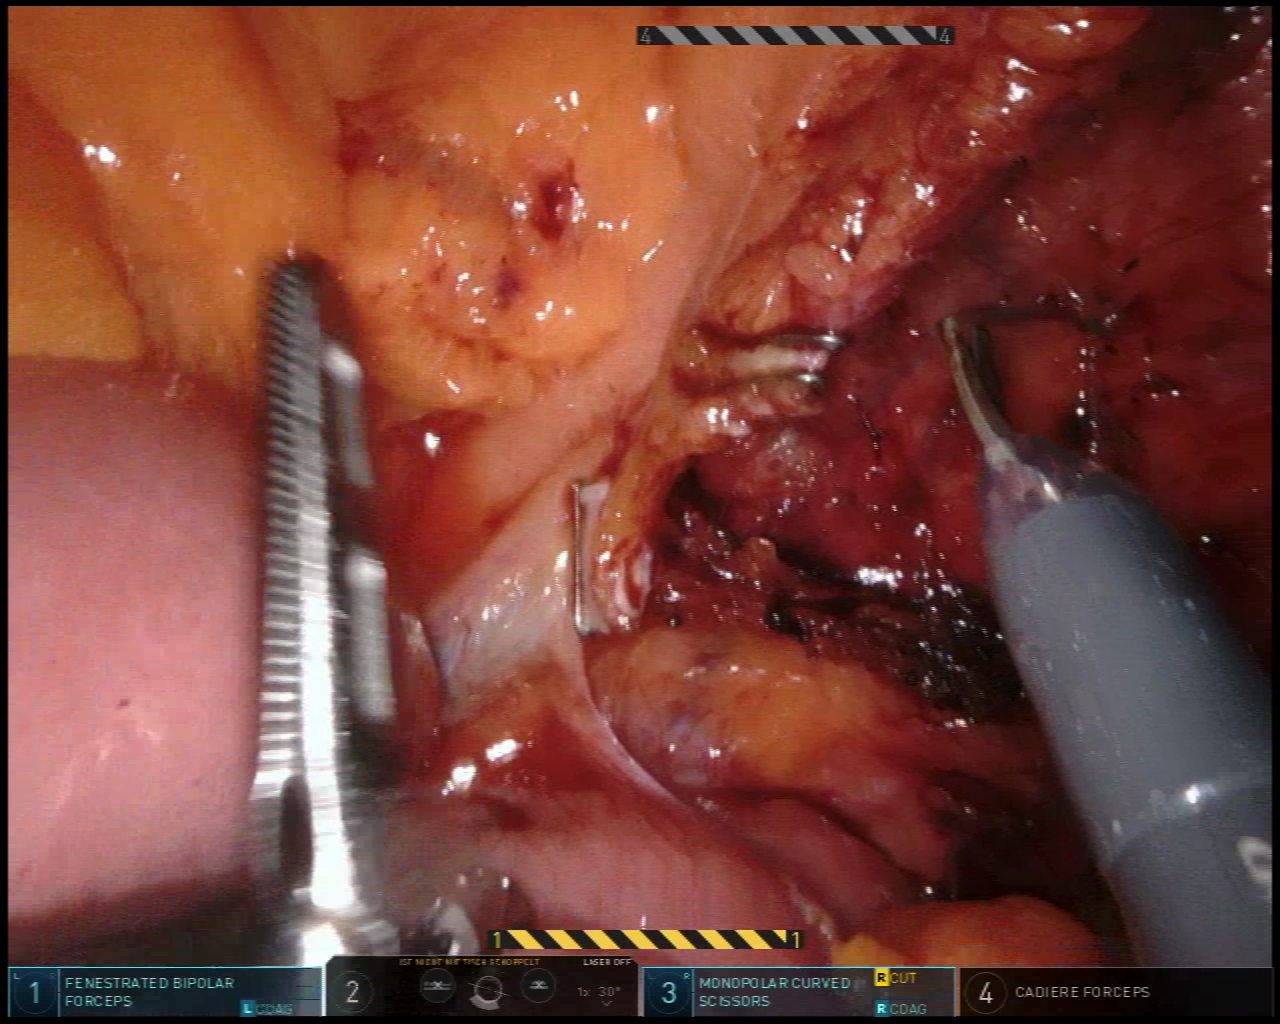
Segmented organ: intestinal_veins
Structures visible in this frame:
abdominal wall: no
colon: no
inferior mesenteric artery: no
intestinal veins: yes
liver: no
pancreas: no
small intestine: yes
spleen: no
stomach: no
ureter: no
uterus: no
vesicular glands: no